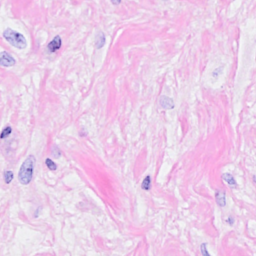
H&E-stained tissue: Breast